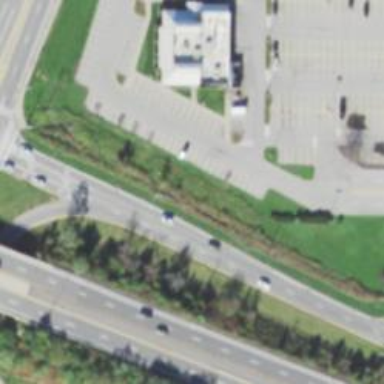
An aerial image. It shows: Primary link road with asphalt surface.